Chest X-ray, PA view. Patient: 35 years old, sex M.
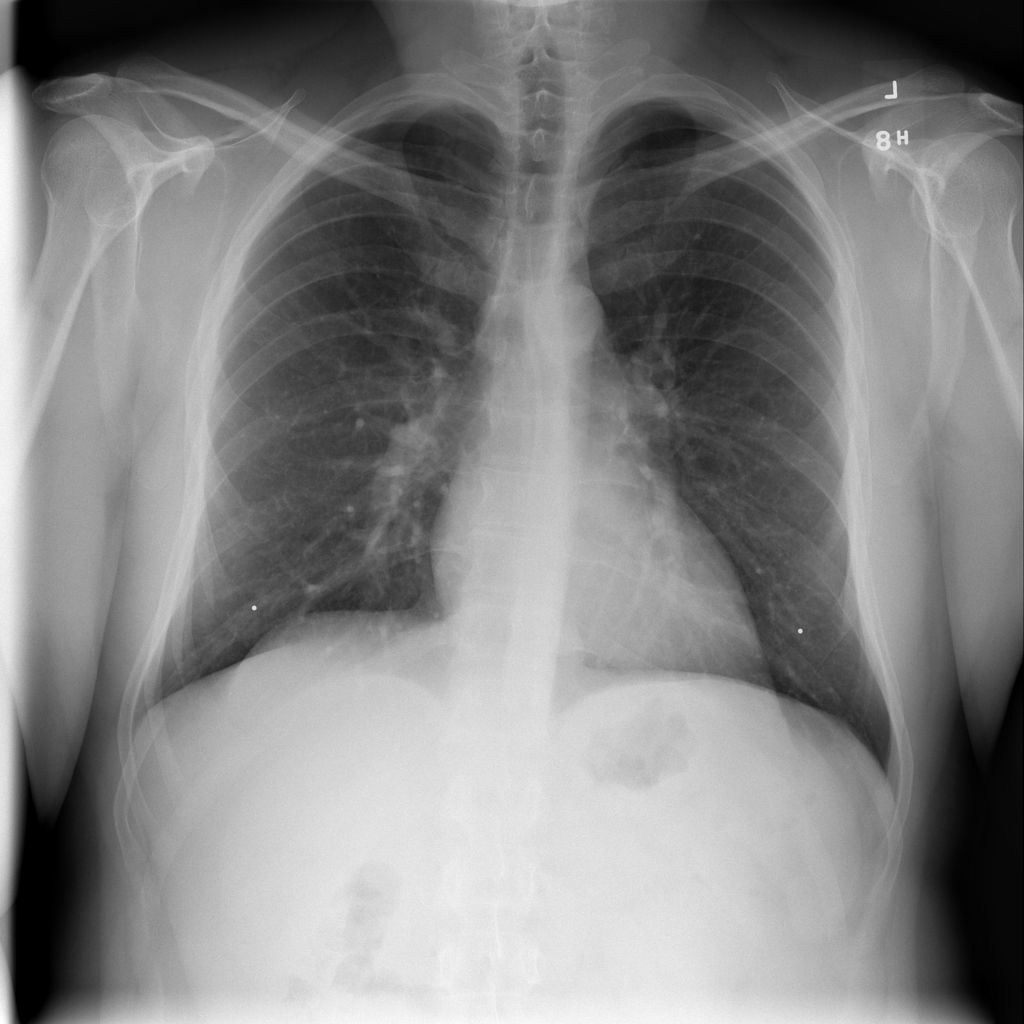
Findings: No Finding